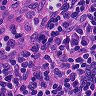
Metastatic tissue present: no